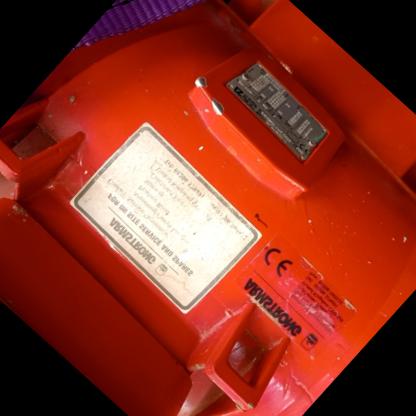
Klasa: tabliczka-znamionowa